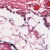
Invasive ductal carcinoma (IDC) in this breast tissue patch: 0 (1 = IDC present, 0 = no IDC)